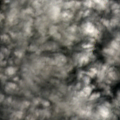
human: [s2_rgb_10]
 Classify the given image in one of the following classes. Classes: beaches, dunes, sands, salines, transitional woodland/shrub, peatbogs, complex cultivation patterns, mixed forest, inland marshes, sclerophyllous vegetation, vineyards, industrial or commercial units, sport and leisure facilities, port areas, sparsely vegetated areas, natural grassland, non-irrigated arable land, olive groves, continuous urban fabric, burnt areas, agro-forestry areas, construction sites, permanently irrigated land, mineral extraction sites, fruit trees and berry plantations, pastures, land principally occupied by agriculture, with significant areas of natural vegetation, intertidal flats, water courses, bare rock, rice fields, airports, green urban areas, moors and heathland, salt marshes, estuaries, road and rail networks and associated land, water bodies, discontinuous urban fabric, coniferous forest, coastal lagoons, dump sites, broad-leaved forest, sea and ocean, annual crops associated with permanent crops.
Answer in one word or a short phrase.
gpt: airports, non-irrigated arable land